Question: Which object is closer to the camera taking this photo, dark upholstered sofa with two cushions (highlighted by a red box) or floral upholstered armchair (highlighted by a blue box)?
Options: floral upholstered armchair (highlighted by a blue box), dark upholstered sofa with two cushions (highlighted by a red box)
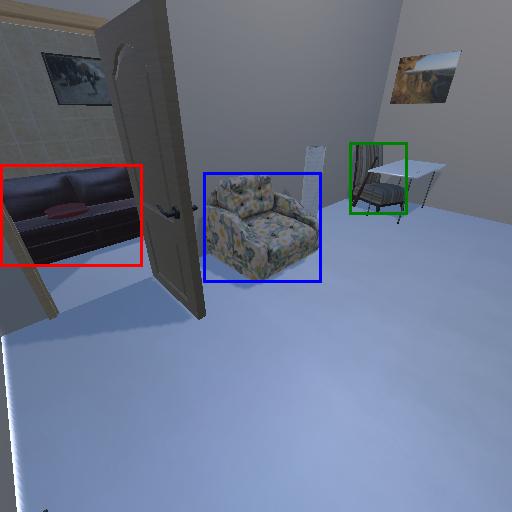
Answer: floral upholstered armchair (highlighted by a blue box)